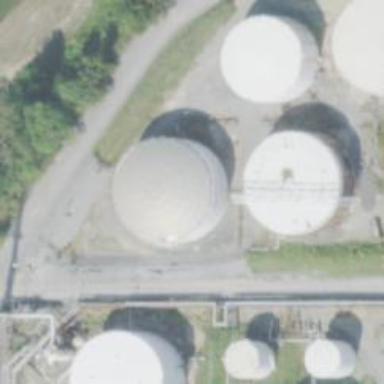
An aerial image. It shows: Storage tank with man-made structure.